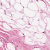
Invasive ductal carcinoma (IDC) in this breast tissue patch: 0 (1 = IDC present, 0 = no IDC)